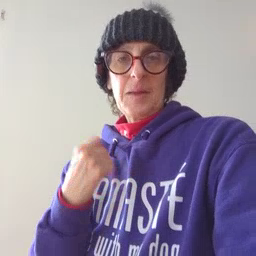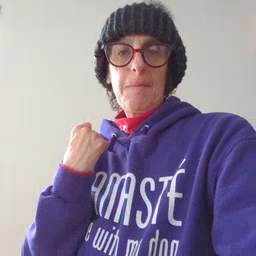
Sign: many